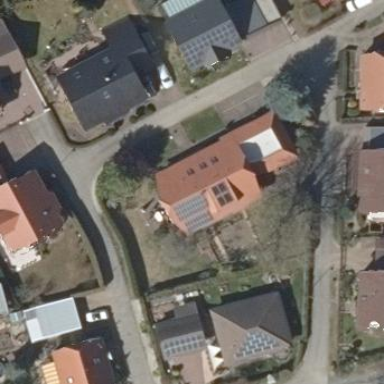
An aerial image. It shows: Beautiful house with gabled roof made of red roof tiles.